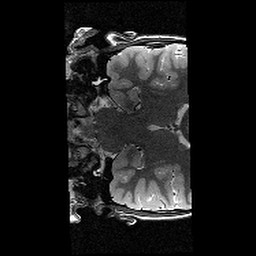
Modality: T2w
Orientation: coronal
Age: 11
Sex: female
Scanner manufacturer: siemens
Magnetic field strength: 3 T
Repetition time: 9.23 s
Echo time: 0.067 s